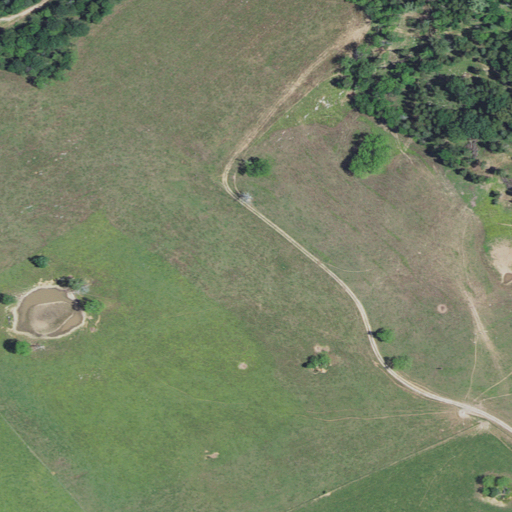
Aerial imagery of valley in Kentucky named Chicken Hollow containing pasture, deciduous forest, evergreen forest, and mixed forest